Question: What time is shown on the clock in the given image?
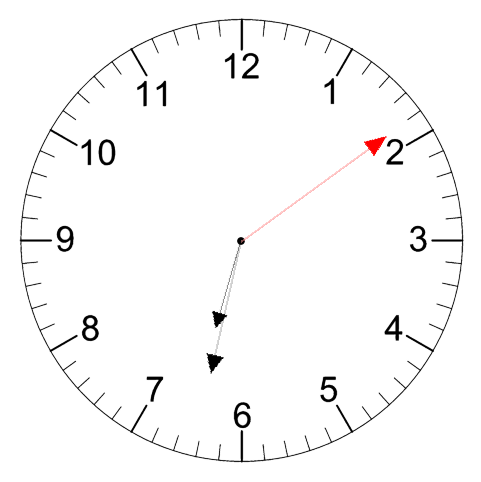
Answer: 06:32:09